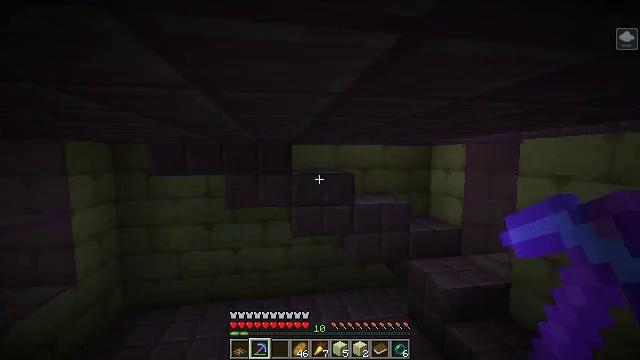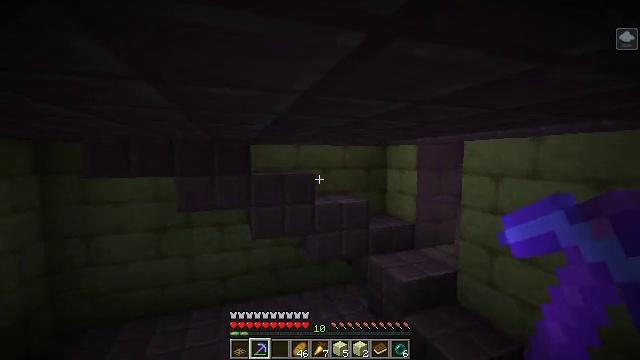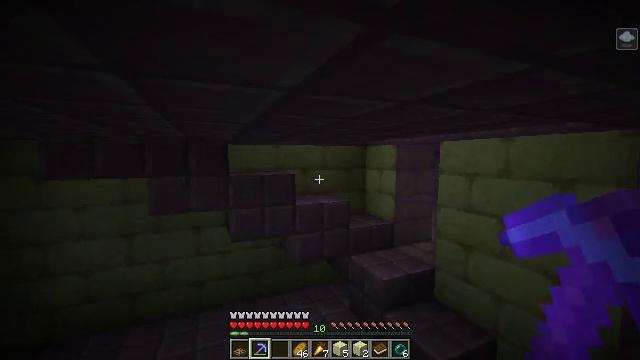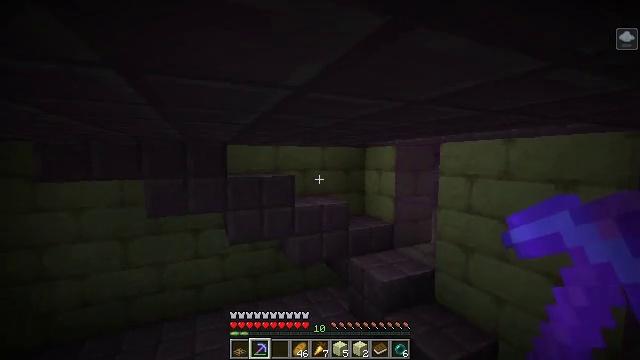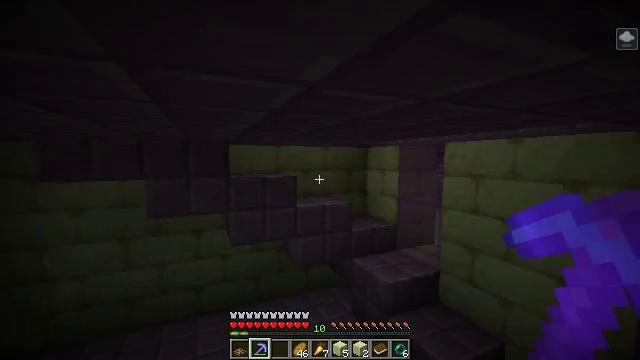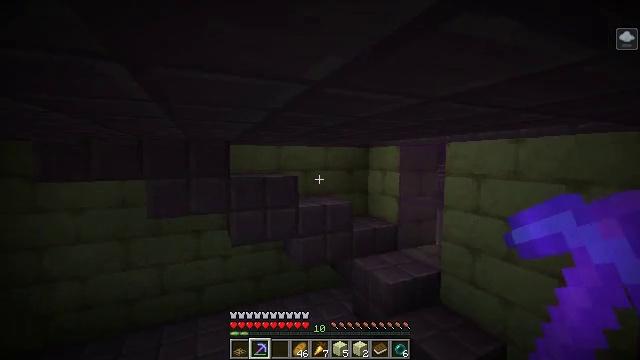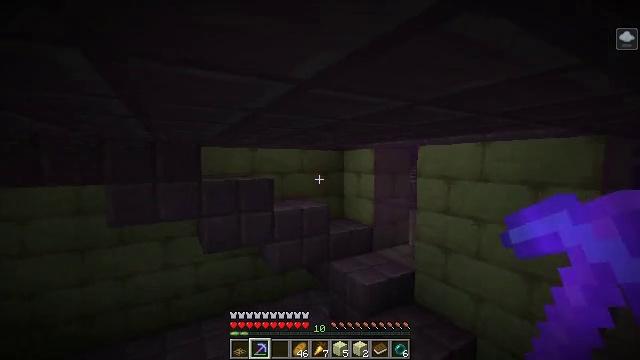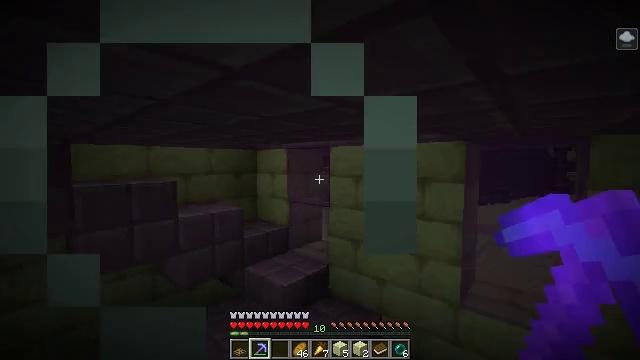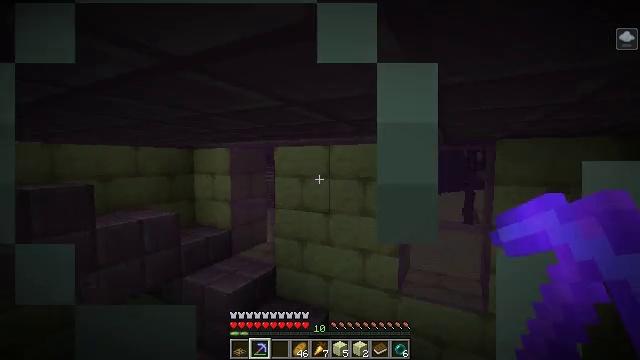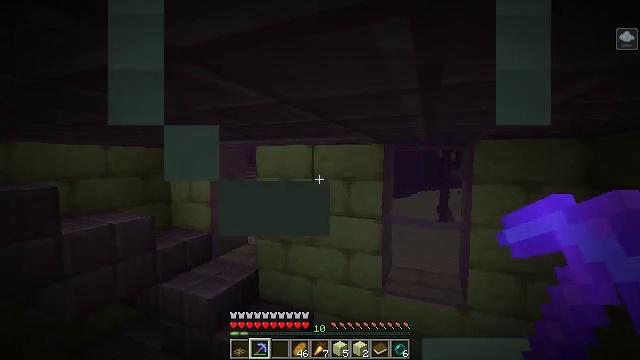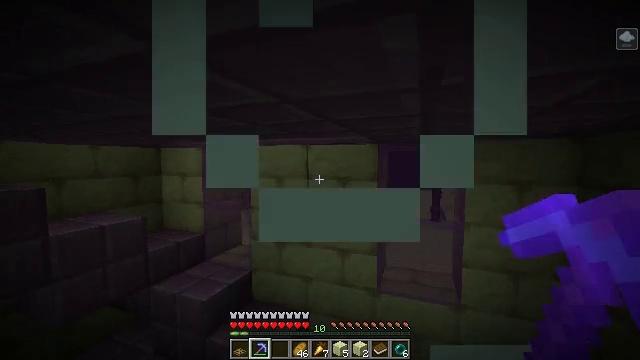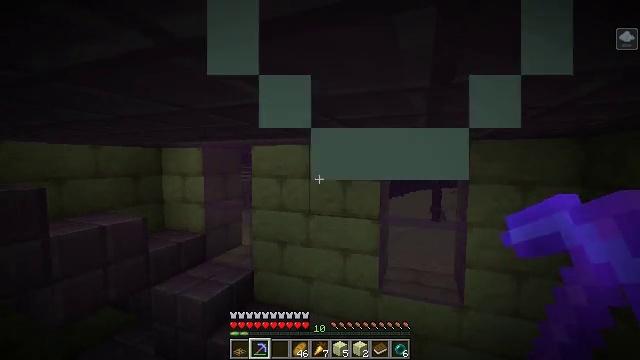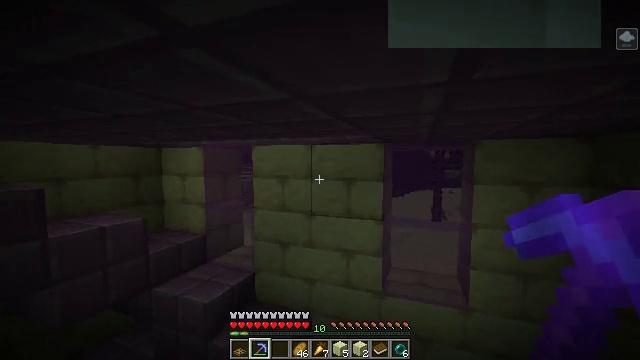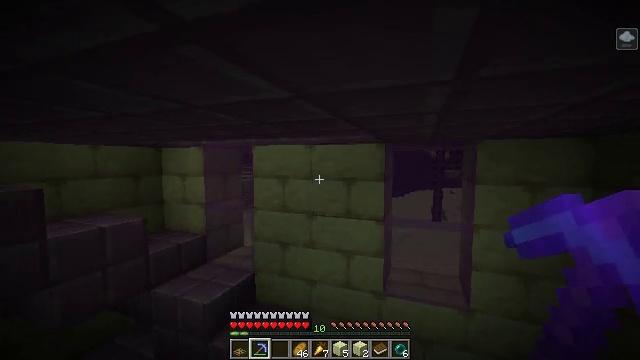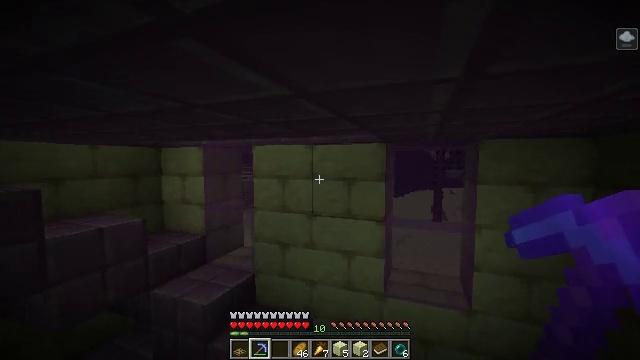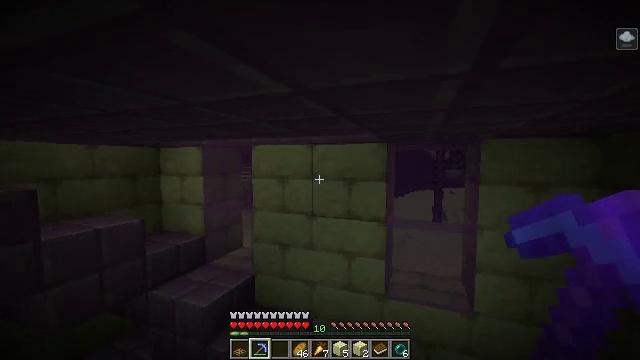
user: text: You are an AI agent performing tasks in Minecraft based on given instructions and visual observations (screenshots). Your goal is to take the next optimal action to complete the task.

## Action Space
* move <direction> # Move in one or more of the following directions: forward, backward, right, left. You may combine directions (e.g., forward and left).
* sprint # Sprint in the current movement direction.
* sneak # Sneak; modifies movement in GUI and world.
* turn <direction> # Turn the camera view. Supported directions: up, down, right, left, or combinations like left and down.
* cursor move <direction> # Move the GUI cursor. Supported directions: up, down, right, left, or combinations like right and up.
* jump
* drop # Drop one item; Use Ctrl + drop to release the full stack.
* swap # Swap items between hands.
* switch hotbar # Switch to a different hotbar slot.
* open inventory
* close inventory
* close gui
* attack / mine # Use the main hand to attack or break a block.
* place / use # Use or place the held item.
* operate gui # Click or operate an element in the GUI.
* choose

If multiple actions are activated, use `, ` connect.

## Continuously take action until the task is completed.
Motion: motion action
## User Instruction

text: Mine the purpur slab in the End city.
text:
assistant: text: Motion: move forward and move left, sprint, turn right
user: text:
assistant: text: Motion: move forward and move left, sprint, turn right
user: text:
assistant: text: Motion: move forward and move left, sprint
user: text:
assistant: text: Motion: move forward and move left, sprint
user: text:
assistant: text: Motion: move forward and move left, sprint
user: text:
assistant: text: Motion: move forward and move left, sprint, turn right
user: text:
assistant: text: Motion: move forward, sprint, turn right
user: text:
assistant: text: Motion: move forward, sprint, turn right
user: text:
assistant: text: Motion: move forward and move right, sprint, turn right
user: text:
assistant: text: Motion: move forward and move right, sprint, turn right
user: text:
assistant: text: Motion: move forward and move right, sprint
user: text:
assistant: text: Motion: move forward and move right, sprint
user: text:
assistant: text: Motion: move forward and move right, sprint
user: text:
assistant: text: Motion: move forward and move right, sprint
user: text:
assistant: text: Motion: move forward and move right, sprint
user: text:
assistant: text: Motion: move forward and move right, sprint, turn left
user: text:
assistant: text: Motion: move forward and move right, sprint, turn left
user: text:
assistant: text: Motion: move forward and move right, sprint, turn left and down
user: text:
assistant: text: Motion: move forward and move right, sprint
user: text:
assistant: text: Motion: move forward and move right, sprint
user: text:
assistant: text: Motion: move forward and move right, sprint
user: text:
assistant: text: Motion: move forward and move right, sprint
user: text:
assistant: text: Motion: move forward and move right, sprint
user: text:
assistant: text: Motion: move forward and move right, sprint
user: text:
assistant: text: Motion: move forward and move right, sprint, turn left
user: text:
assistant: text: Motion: move forward and move right, sprint, turn left and down
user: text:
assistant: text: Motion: move forward and move right, sprint, turn left
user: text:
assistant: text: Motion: move forward and move right, sprint, turn left
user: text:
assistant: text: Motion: move forward and move right, sprint, turn left
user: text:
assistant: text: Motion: move forward, sprint, turn left